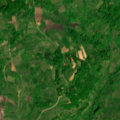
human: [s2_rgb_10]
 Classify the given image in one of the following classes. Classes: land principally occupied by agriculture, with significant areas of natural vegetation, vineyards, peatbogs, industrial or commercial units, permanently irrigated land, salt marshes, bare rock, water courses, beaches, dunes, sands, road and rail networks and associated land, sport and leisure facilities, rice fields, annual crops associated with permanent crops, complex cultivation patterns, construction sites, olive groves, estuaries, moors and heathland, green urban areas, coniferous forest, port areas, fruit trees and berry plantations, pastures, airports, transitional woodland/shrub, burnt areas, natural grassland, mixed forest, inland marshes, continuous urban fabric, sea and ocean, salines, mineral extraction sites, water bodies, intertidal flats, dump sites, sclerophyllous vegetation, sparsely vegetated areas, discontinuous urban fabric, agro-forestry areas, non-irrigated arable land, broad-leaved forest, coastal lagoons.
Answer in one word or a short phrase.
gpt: complex cultivation patterns, land principally occupied by agriculture, with significant areas of natural vegetation